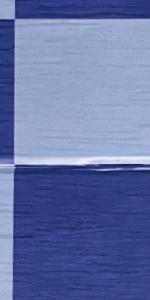
Label: Empty